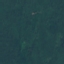
Land use / land cover class: Forest